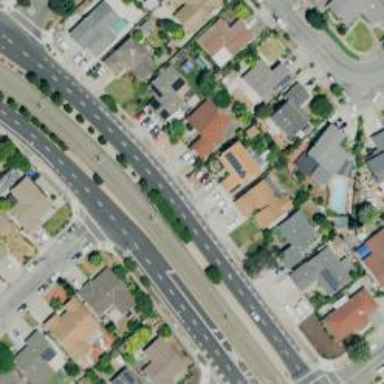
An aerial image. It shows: Primary highway with separate sidewalk.